Interaction volume radius: 5 \u00c5
Interaction volume height: 10 \u00c5
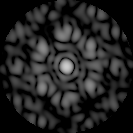
Disorder parameter: 0.5573